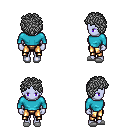
a pixel art fantasy rpg character, female body template, dark elf, purple skin, teal long-sleeve shirt, gold greaves, gray curly afro hairstyle, white slippers, four views (front, back, left, right), 2x2 character sprite sheet, small pixel art, hard edges, no anti-aliasing